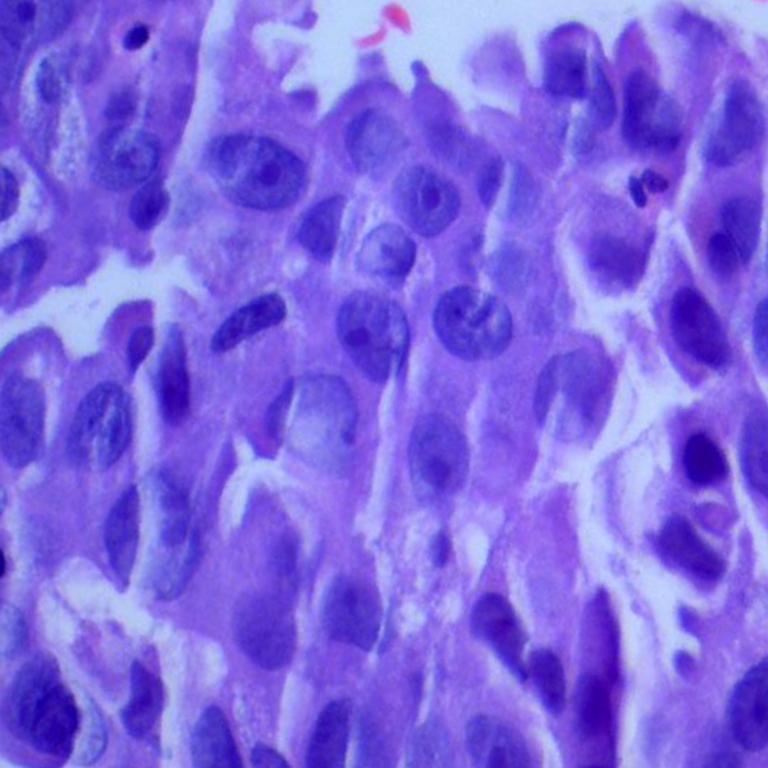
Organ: lung
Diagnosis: adenocarcinomas